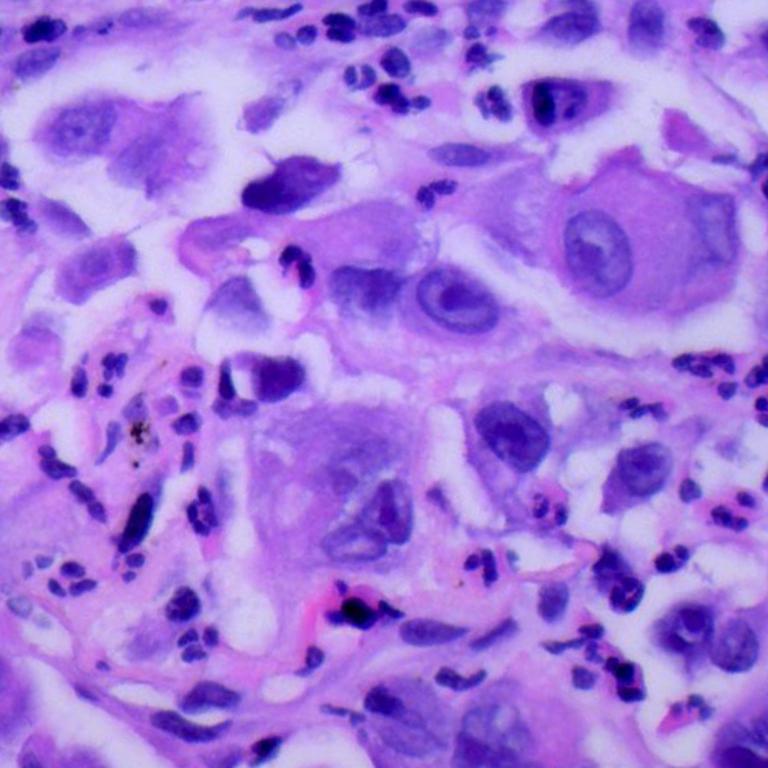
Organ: lung
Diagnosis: adenocarcinomas